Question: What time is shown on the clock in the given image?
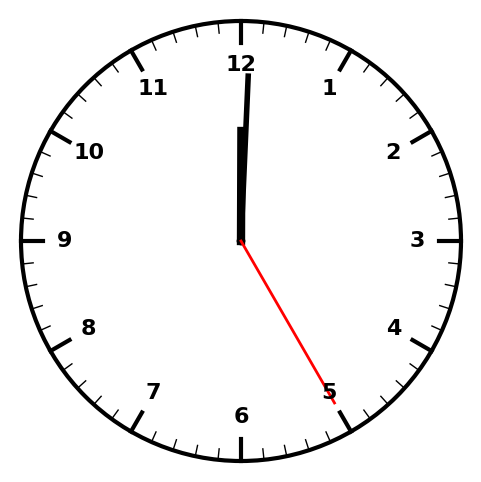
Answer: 12:00:25